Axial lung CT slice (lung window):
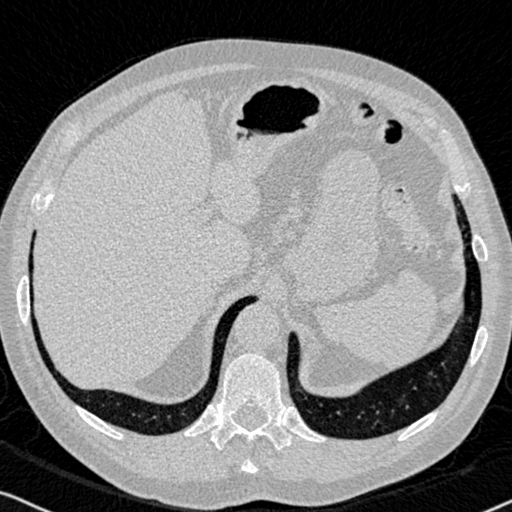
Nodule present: no